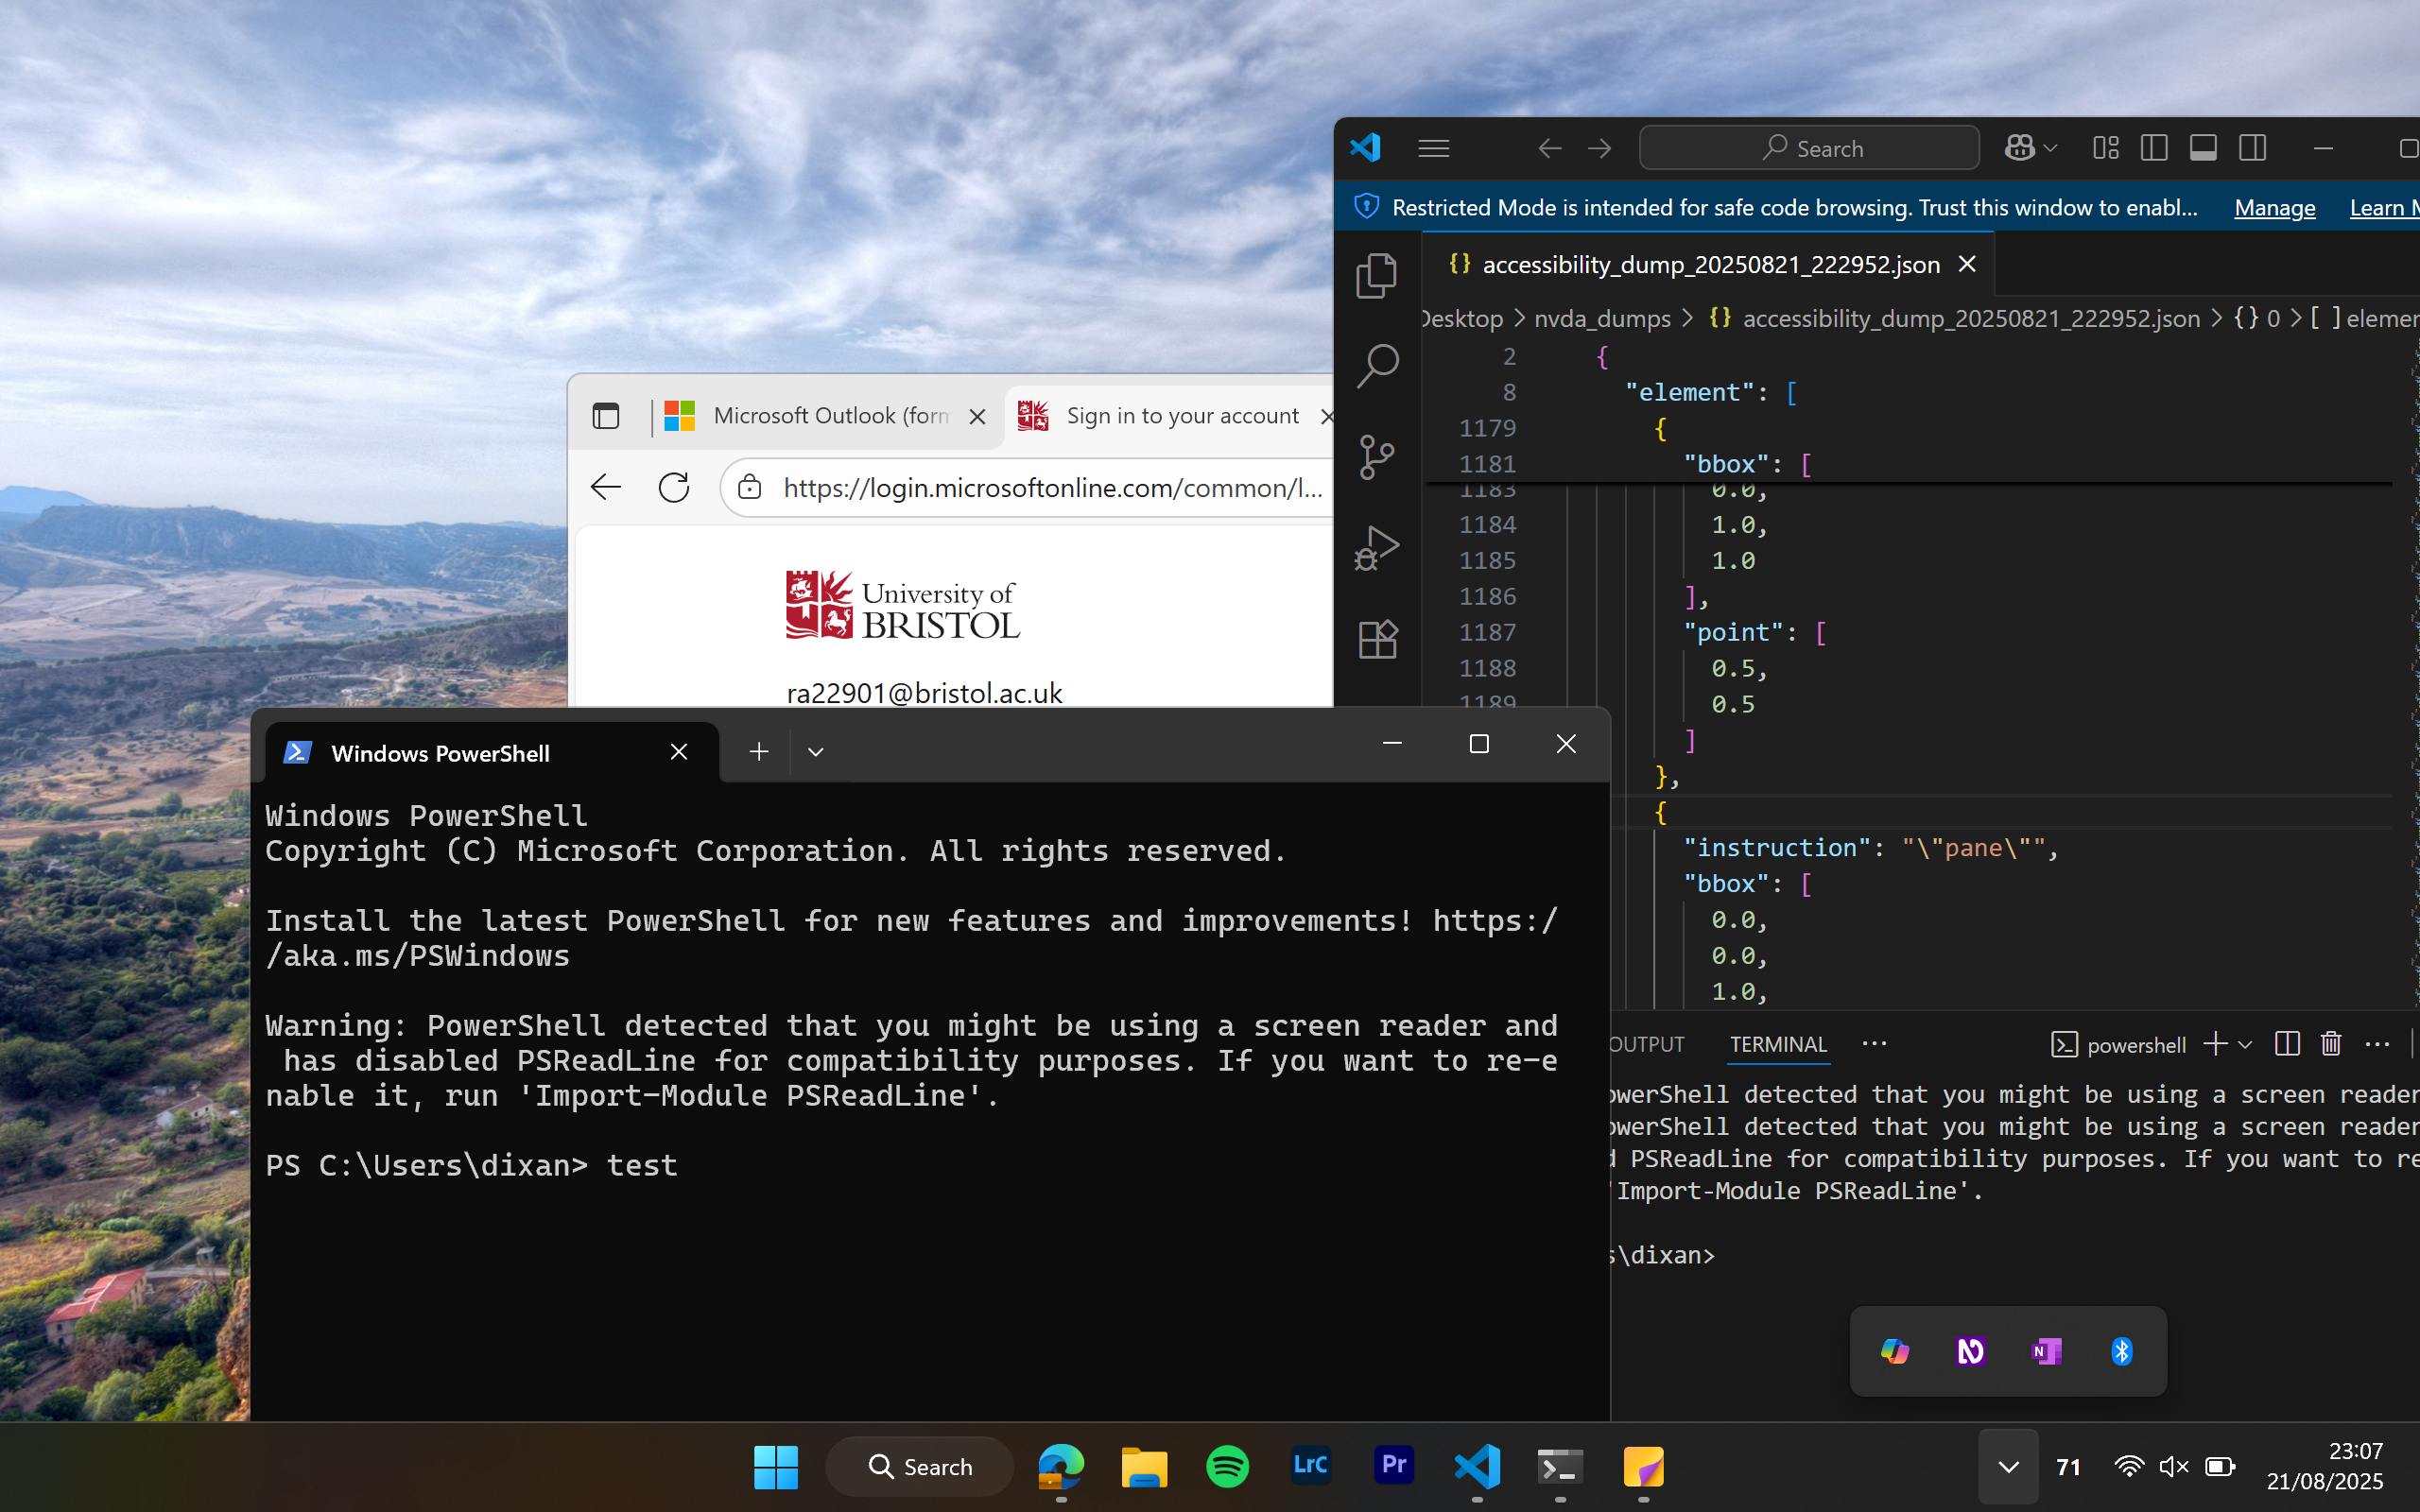
UI elements on screen:
"Desktop - window"
"Sign in to your account - window"
"System - menu bar - Contains commands to manipulate the window"
"System - menu item"
"title bar - value: Sign in to your account"
"Minimise - button - Moves the window out of the way"
"Maximise - button - Makes the window full screen"
"Close - button - Closes the window"
"window"
"System - menu bar - Contains commands to manipulate the window"
"title bar"
"Minimise - button - Moves the window out of the way"
"Maximise - button - Makes the window full screen"
"Close - button - Closes the window"
"window"